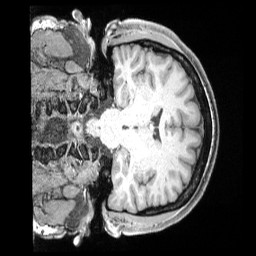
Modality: T1w
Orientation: coronal
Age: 41
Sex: female
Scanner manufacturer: siemens
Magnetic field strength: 3 T
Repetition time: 2 s
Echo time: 0.00211 s